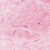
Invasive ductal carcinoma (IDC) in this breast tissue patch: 0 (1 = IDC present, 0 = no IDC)